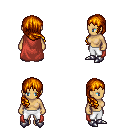
a pixel art fantasy rpg character, female body template, human, tanned skin, maroon cape, white pants, dark blonde right-swept hairstyle, metal boots, four views (front, back, left, right), 2x2 character sprite sheet, small pixel art, hard edges, no anti-aliasing